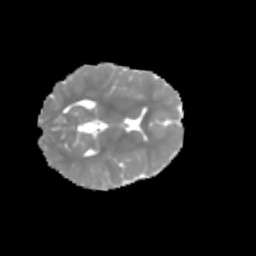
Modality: MD
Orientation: axial
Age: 6
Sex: female
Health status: healthy